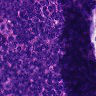
Metastatic tissue present: no